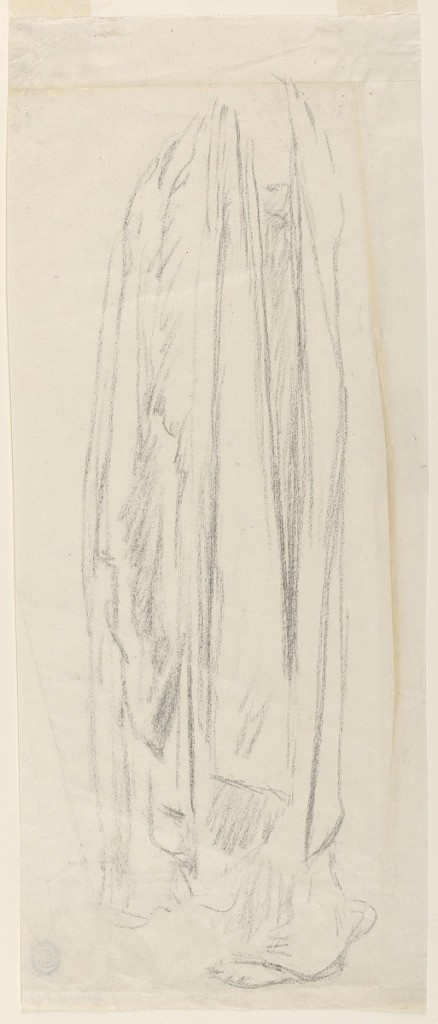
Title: Study for leader of the procession, “Vintage Festival,” Mendelssohn Glee Club, New York, NY
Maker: Robert Frederick Blum, American, 1857–1903
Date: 1895–1898
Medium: Pastel crayon on tracing paper
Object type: Drawing
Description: Sketch of a female figure. Sketch similar to -a at right.